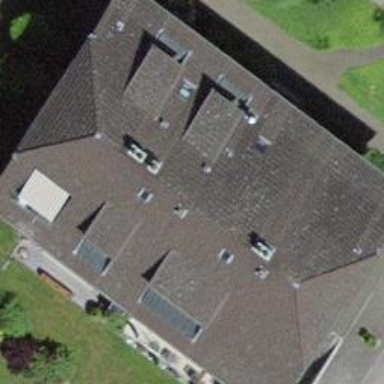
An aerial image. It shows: Hipped-roof apartment building with roof tiles.